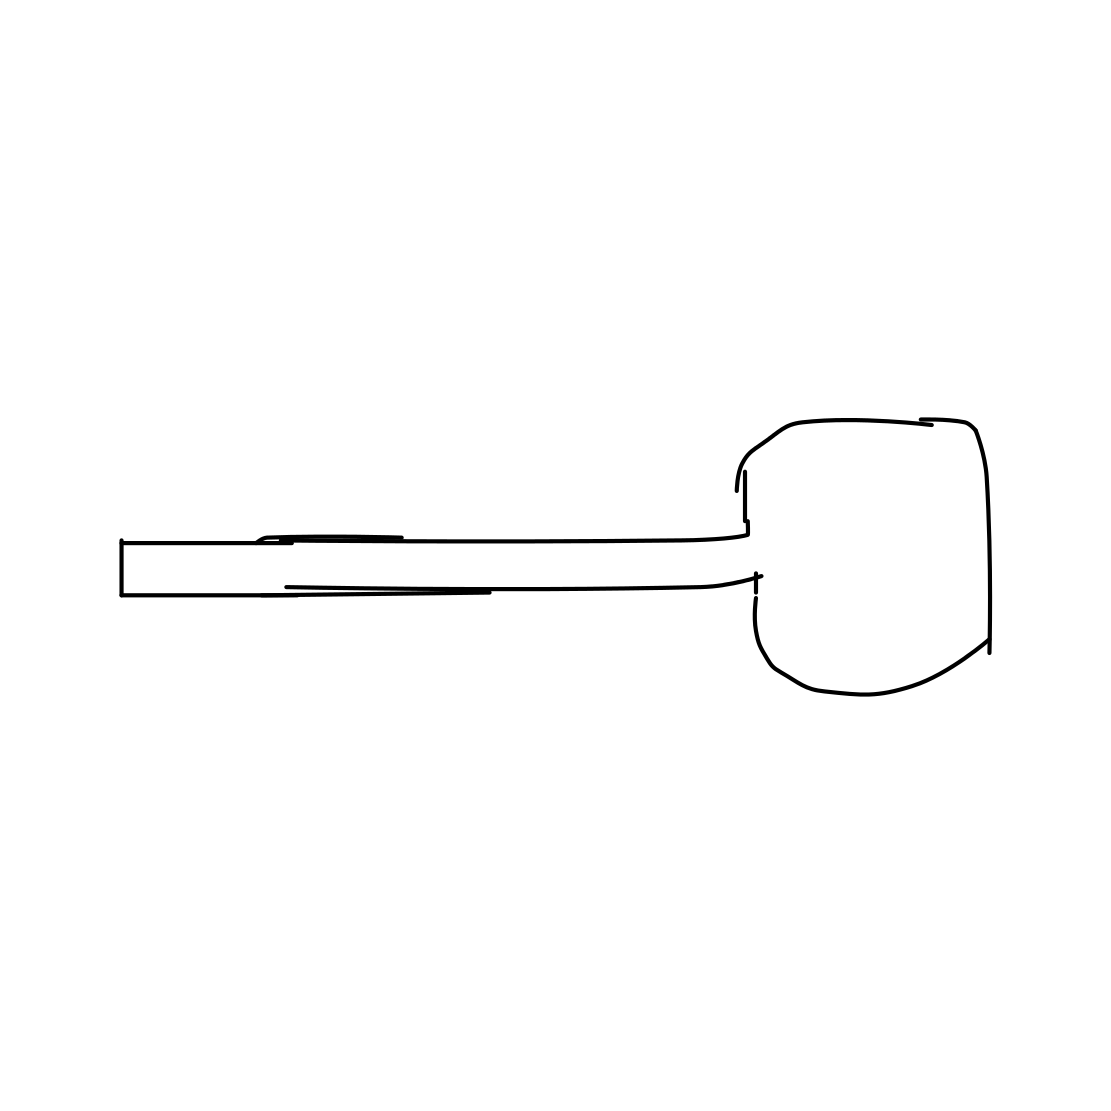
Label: shovel